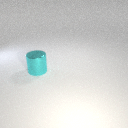
large cyan metal cylinder